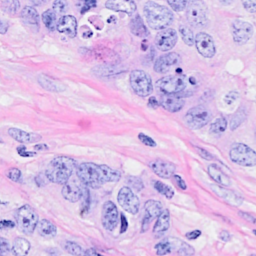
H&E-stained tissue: Breast